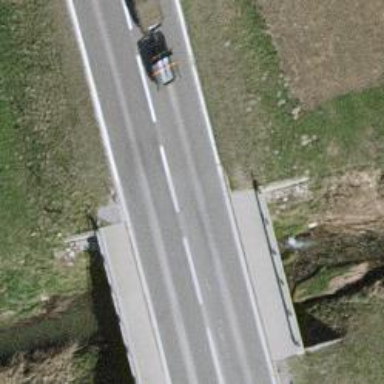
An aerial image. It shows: Secondary road on asphalt bridge.